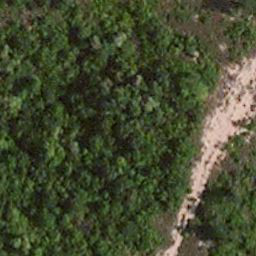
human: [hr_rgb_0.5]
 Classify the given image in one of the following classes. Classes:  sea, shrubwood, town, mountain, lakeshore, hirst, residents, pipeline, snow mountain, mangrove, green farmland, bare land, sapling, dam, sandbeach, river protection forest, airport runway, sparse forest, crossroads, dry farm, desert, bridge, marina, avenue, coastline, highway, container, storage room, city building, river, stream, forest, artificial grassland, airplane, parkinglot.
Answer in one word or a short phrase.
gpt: avenue